Field crop: maize
Growth stage: 2
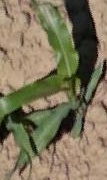
Species: maize